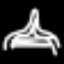
Label: The Eiffel Tower